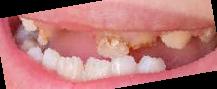
Condition: hypodontia